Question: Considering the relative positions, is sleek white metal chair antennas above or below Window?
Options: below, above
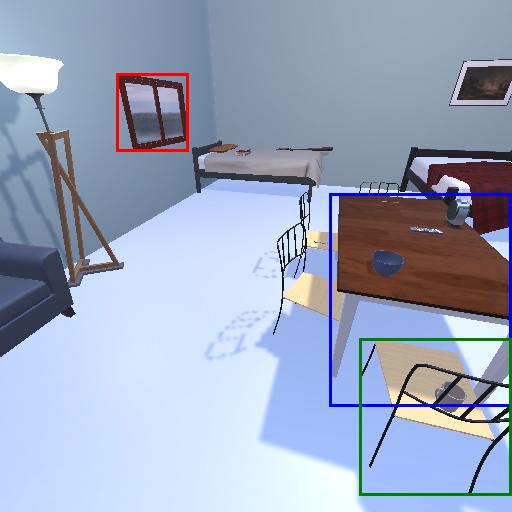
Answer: below